Question: I've looked tons of guide and youtube tutorial. But it seems very hard to create a simple empty page with an Iframe inside that links to another web site.
Do you know how to do it?
I need something like this: <URL>
But it seems it needs the https url. And I don't have it.

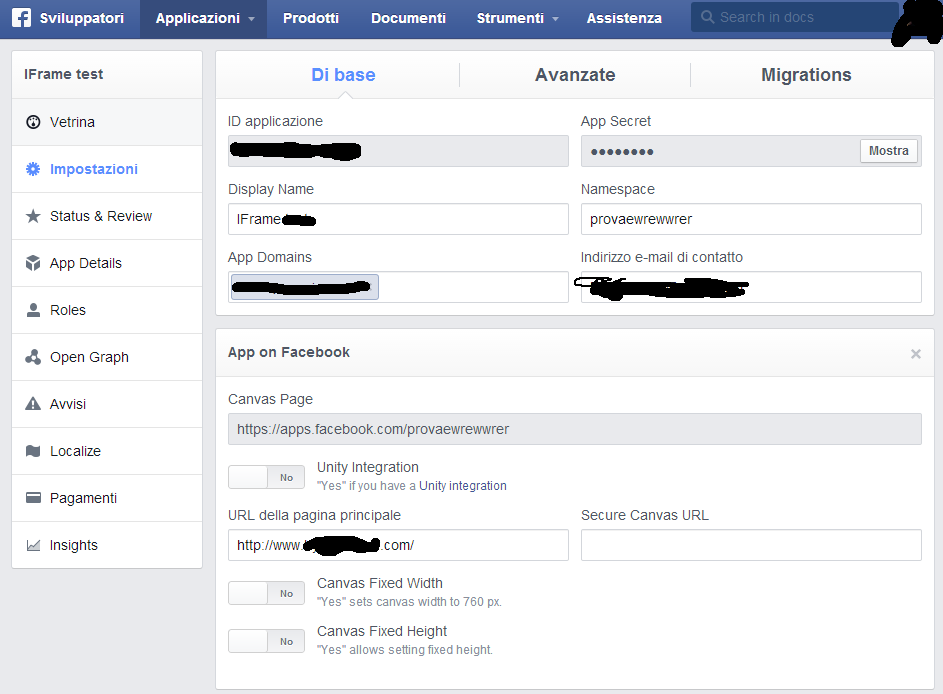
Answer: What you're trying to do is
Click the button, then select the platform you're working on and config it

Click "Page Tab"

Put your URL in "Page Tab Url" field and as you can see
Save your changes

Next to add the app to your page with "<URL>" Dialog
'''
https://www.facebook.com/dialog/pagetab?app_id={YOUR_APP_ID}&redirect_uri=https://facebook.com
'''
Resource:
- <URL>